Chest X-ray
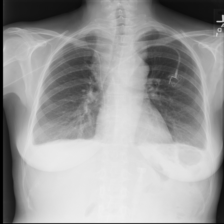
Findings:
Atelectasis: negative
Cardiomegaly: negative
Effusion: negative
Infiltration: negative
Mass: negative
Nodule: negative
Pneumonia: negative
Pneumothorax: negative
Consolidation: negative
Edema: negative
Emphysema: negative
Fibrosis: negative
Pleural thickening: negative
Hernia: negative